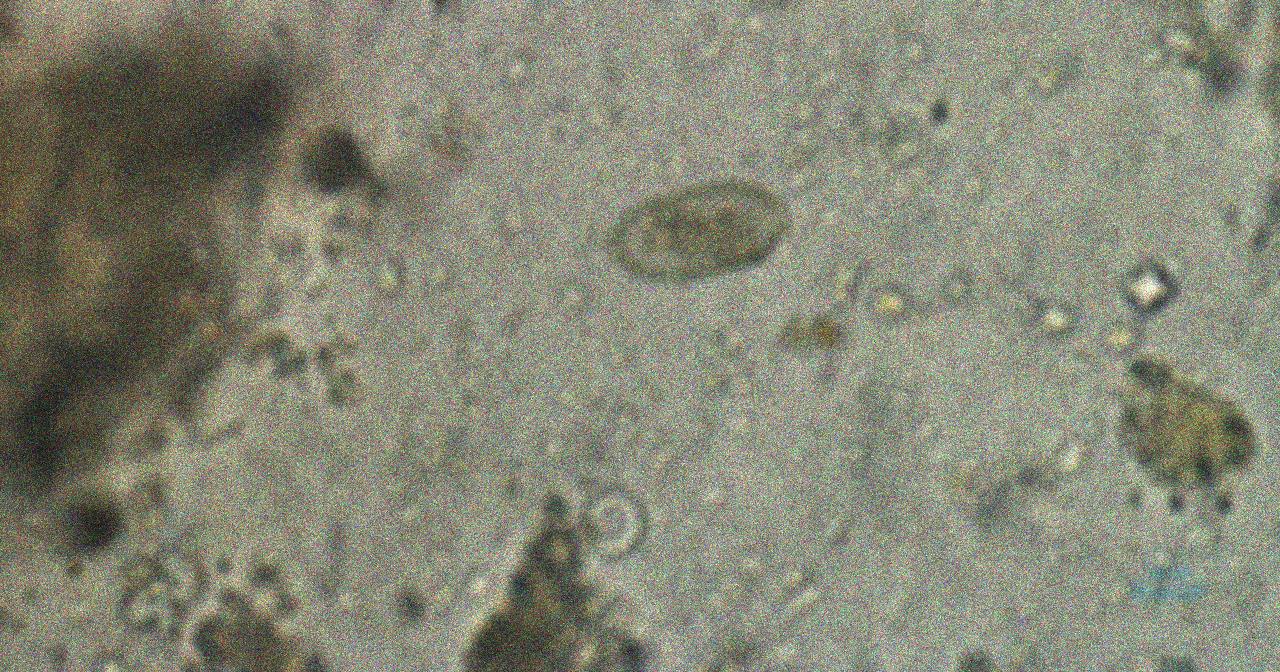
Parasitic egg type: Capillaria philippinensis